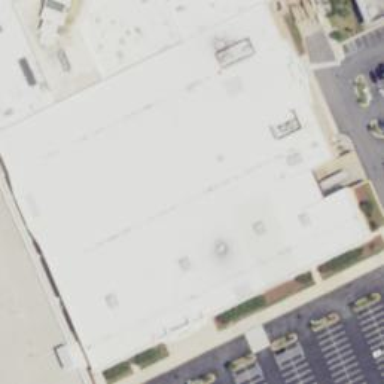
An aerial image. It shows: Department store.